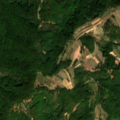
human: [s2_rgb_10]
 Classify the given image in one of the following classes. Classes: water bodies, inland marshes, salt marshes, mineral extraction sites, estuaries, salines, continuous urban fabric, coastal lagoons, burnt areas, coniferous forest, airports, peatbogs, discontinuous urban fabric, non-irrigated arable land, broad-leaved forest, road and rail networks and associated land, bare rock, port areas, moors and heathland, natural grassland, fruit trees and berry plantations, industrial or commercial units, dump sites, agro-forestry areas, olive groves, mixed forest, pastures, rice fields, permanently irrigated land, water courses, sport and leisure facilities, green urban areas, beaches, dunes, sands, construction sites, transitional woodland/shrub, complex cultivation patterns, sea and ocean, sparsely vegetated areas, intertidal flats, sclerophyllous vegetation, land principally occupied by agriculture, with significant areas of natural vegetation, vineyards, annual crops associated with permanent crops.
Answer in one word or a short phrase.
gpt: non-irrigated arable land, broad-leaved forest